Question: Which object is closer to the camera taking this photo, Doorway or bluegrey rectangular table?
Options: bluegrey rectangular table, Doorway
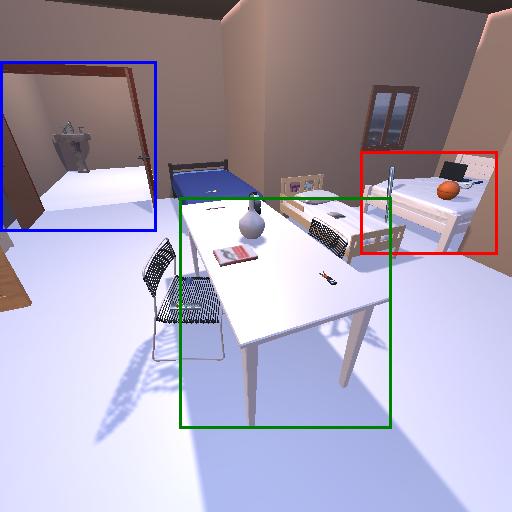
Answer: bluegrey rectangular table